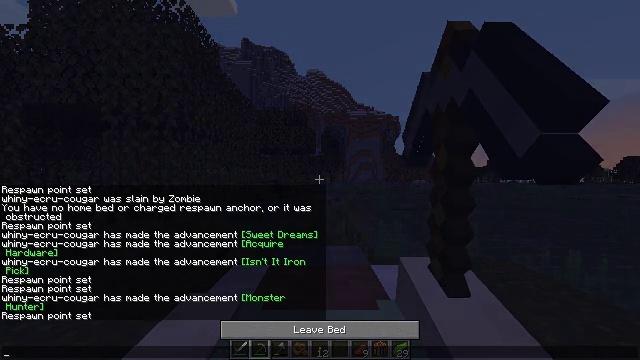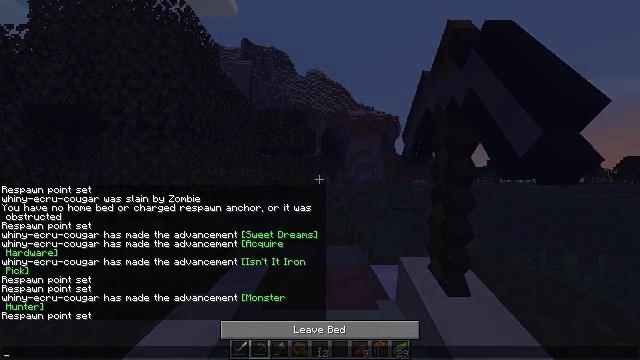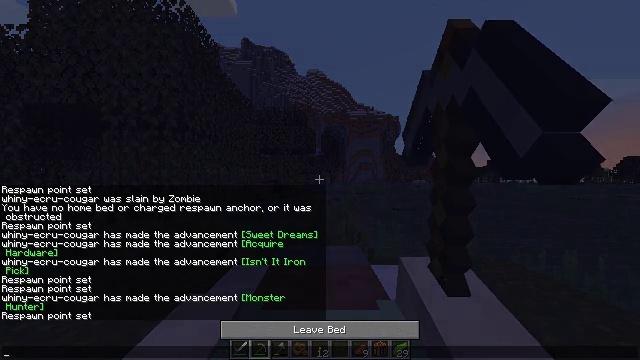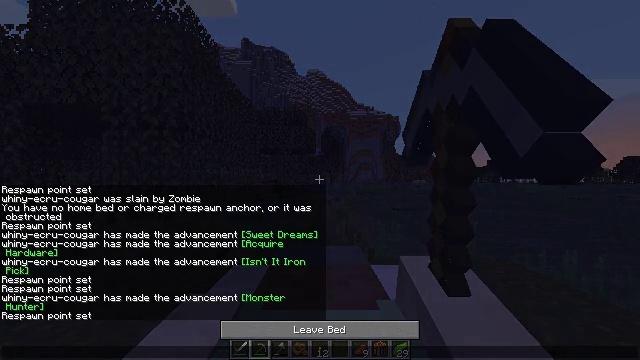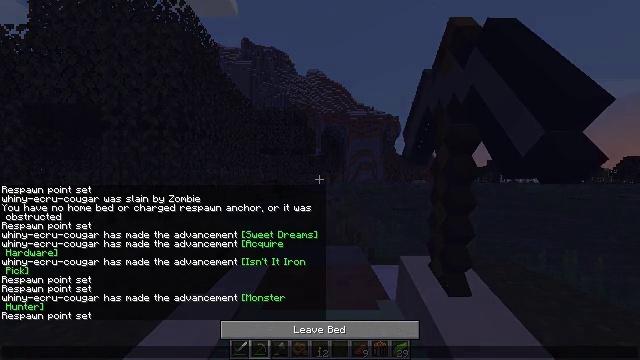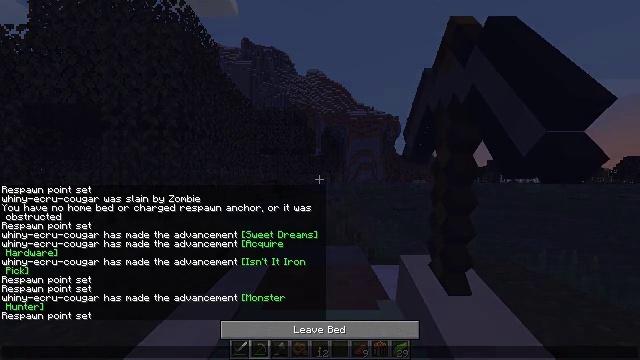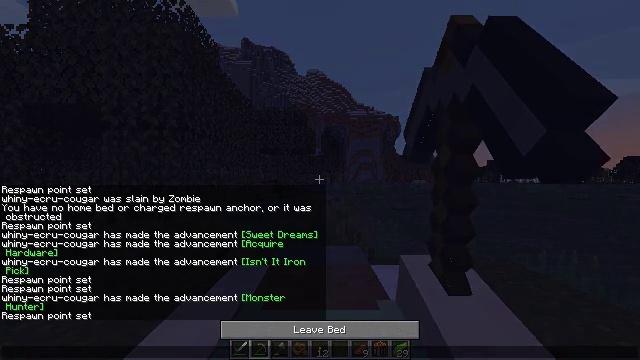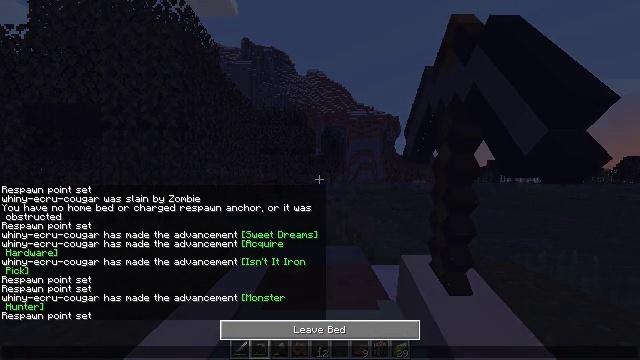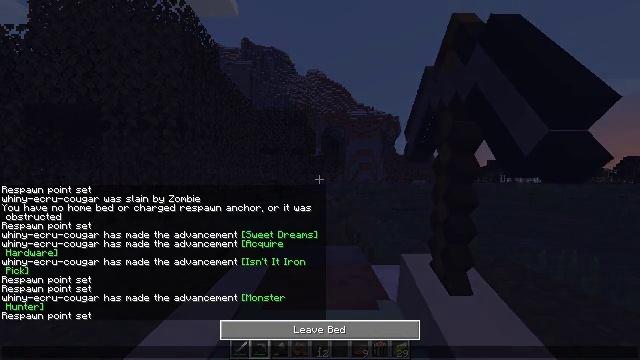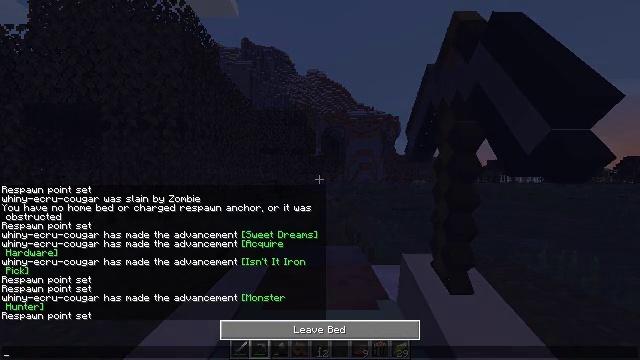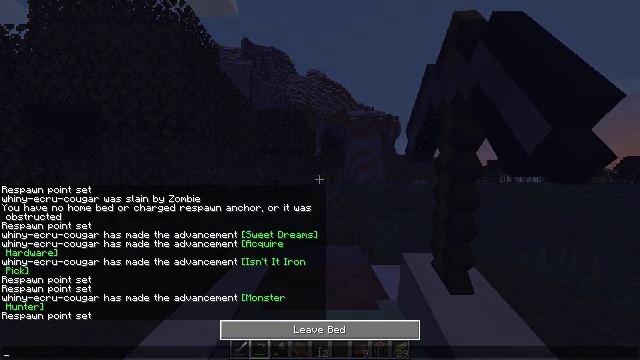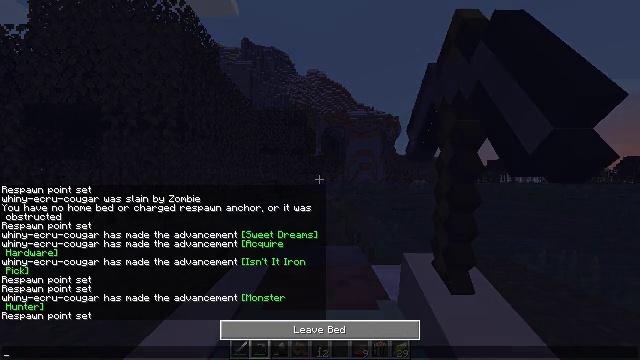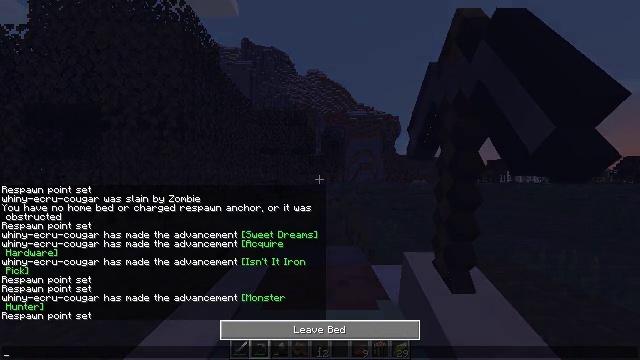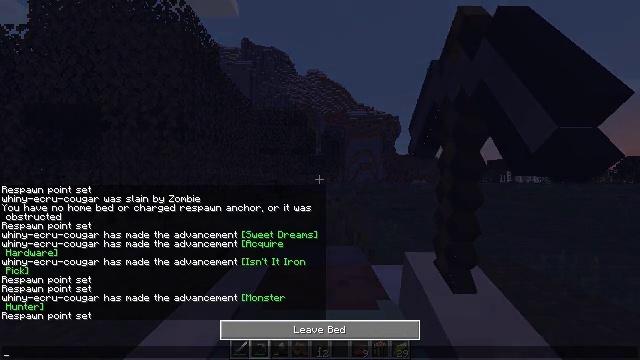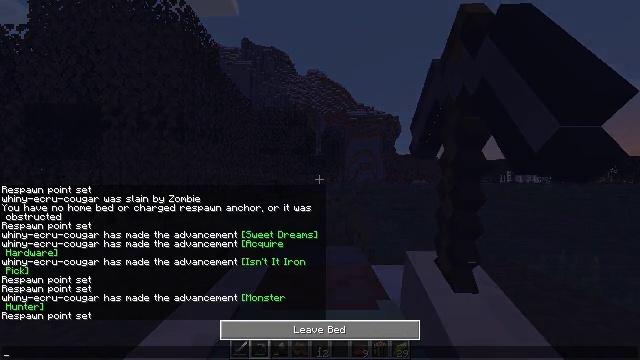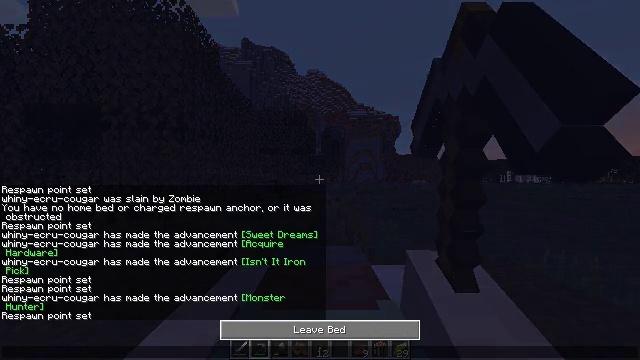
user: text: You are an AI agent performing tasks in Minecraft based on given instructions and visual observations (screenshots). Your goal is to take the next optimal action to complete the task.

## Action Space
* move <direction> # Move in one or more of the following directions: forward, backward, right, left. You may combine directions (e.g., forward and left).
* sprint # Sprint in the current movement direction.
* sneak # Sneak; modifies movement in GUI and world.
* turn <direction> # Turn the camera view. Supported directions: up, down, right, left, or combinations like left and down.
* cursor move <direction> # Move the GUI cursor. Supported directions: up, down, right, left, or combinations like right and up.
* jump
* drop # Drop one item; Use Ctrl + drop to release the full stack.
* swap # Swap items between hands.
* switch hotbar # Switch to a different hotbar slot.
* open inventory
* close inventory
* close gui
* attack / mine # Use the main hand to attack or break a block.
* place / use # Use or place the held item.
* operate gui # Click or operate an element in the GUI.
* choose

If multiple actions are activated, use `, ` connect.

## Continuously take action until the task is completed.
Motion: motion action
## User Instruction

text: Destroy the potted red mushroom.
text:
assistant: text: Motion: no_op
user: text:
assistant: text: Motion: no_op
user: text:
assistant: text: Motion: no_op
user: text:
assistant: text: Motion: no_op
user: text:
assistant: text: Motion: no_op
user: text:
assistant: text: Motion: cursor move right and up
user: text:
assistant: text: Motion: cursor move right and up
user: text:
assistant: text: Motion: no_op
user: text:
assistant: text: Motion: no_op
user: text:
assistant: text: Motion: no_op
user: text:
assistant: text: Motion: no_op
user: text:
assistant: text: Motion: no_op
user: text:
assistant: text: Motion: no_op
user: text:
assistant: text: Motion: no_op
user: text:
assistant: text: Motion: no_op
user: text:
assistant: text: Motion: no_op
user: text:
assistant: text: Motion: no_op
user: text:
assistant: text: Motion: no_op
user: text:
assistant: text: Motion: no_op
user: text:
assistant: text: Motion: no_op
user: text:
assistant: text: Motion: cursor move up
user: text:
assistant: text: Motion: no_op
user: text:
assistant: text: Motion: no_op
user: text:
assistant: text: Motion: no_op
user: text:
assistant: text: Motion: no_op
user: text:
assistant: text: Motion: no_op
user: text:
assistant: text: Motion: no_op
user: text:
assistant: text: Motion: no_op
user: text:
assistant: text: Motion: no_op
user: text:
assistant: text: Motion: no_op